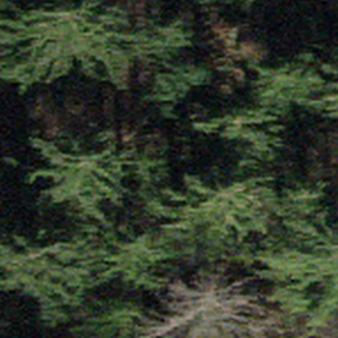
Label: other